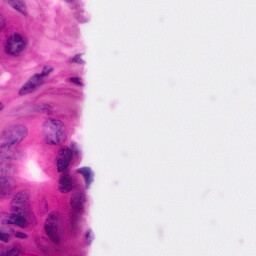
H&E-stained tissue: Pancreatic